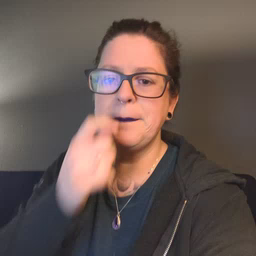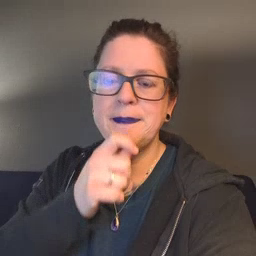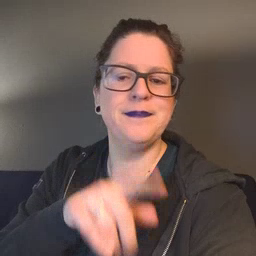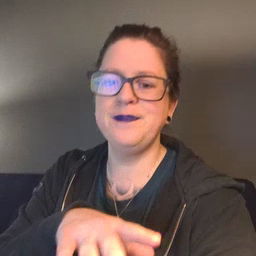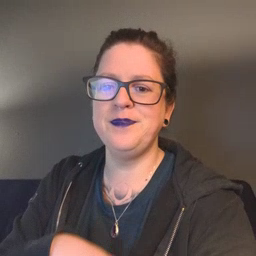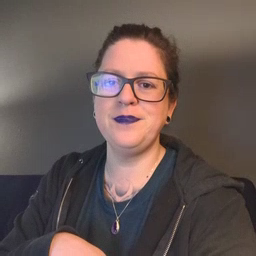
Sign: pencil